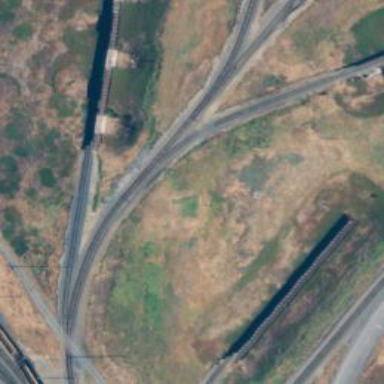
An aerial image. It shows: Railway spur service.